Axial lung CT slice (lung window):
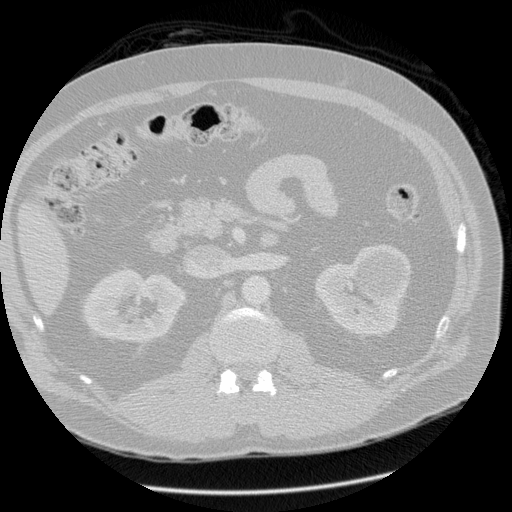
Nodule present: no